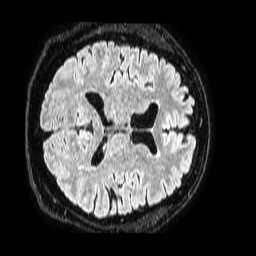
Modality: FLAIR
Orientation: axial
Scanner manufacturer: philips
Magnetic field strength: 1.5 T
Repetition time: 4.8 s
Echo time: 0.3 s